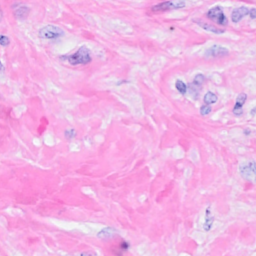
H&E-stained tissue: Breast